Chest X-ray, AP view. Patient: 22 years old, sex M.
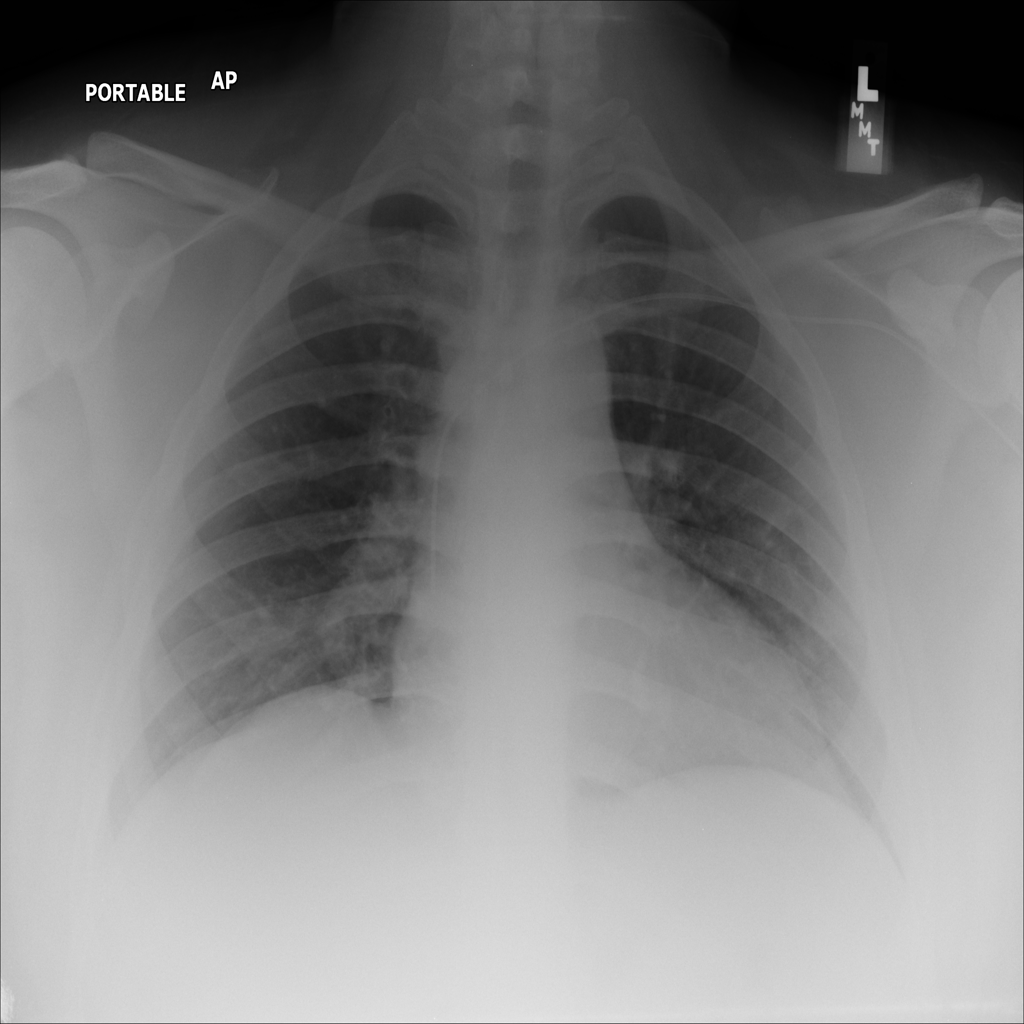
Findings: No Finding